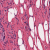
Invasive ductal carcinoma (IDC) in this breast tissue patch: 0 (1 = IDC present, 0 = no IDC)